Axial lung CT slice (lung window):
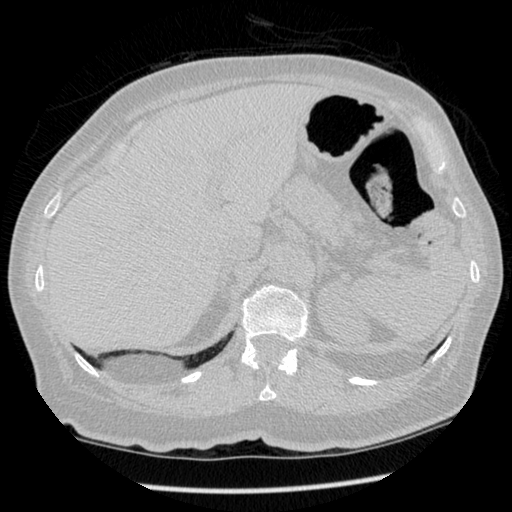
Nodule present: no